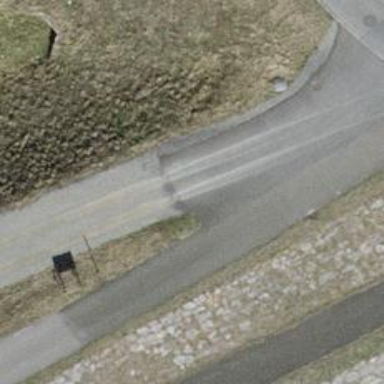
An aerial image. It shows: Asphalt track with grade 1 quality. There is embankment along the track.